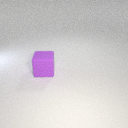
large purple rubber cube